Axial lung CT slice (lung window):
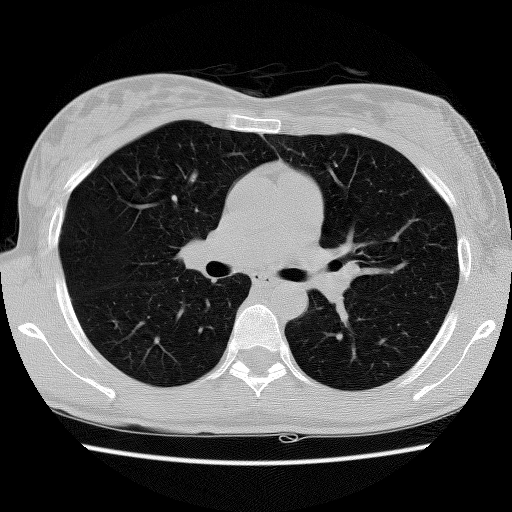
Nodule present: no